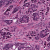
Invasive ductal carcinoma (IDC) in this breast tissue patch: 1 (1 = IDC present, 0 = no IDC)